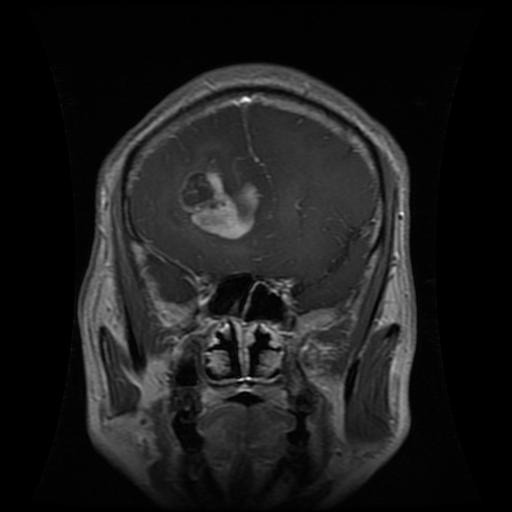
Label: glioma